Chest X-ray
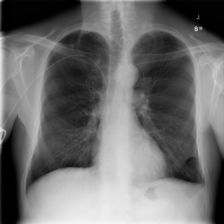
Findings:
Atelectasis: negative
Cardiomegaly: negative
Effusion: negative
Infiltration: negative
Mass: negative
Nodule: negative
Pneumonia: negative
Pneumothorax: negative
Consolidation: negative
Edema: negative
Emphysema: negative
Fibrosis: negative
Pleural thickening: negative
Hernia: negative